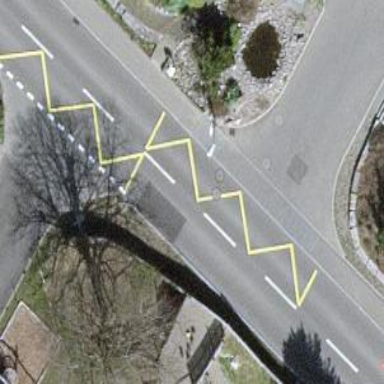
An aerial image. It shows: Bus stop with designated public transport stop position.